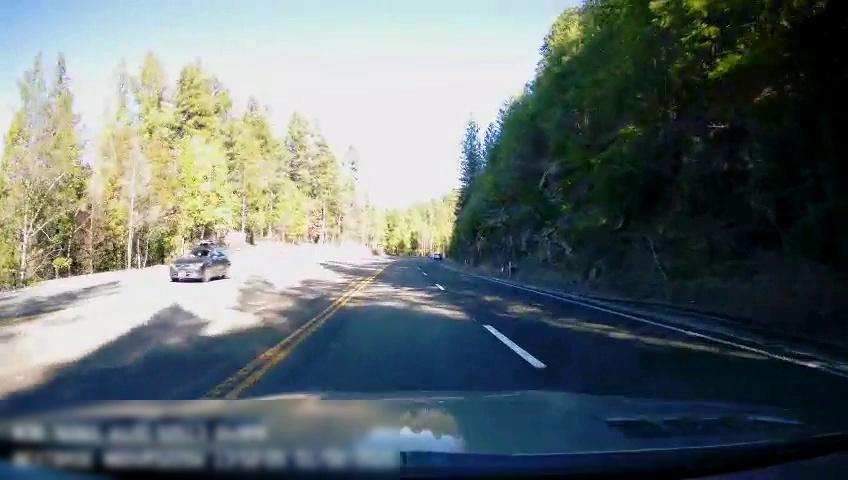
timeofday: Day
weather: Sunny
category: Drivable Space
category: Vehicles | Car
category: Vehicles | SUV
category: Lanes | Current Lane
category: Lanes | Alternate Lane
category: Lanes | Current Lane
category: Lanes | Alternate Lane
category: Lanes | Opposite Lane